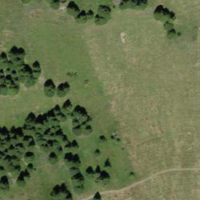
EUNIS habitat code: 24
Species observed at this site:
Traunsteinera globosa